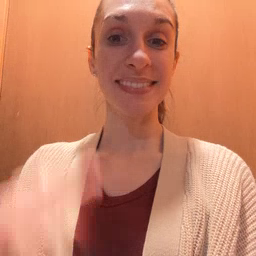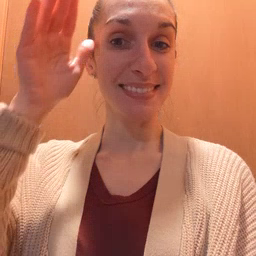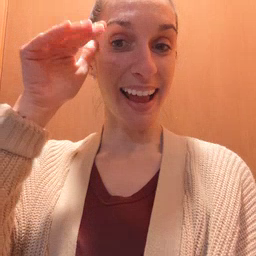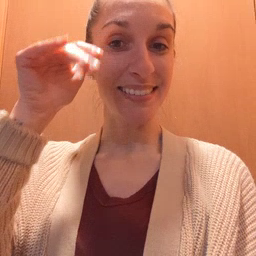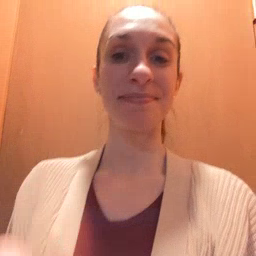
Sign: donkey